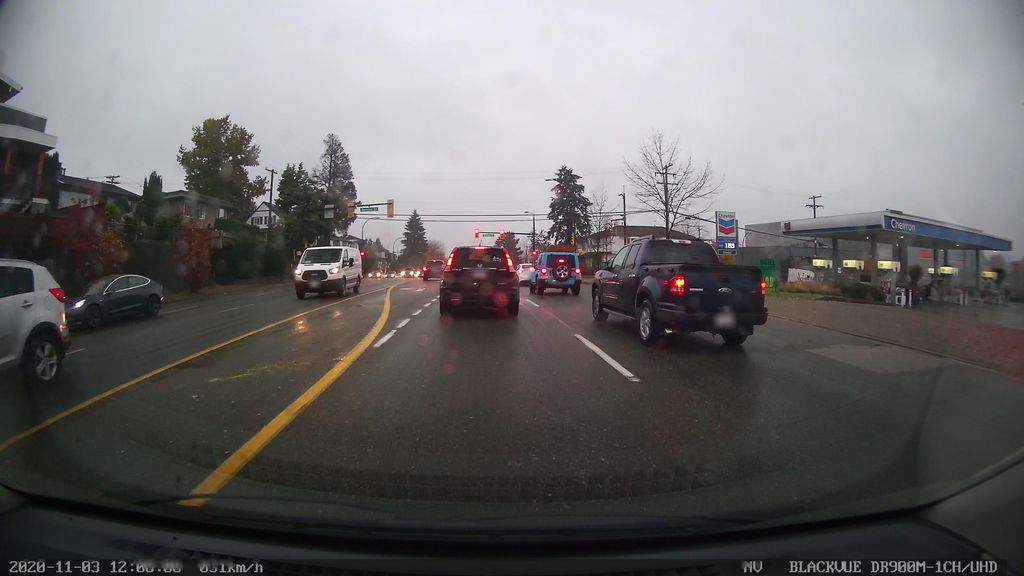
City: vancouver